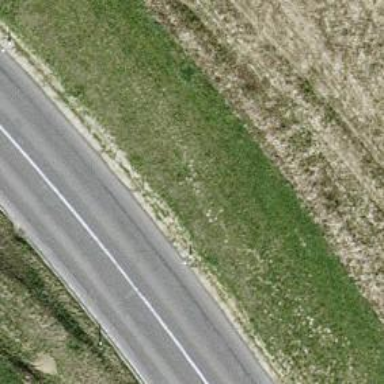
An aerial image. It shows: Secondary road.